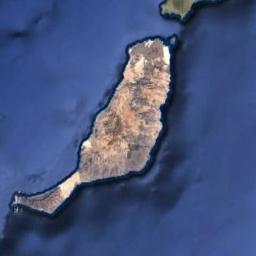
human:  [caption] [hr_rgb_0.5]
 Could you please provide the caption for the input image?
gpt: Irregularly shaped yellow-brown island surrounded by blue sea water with other small islands .

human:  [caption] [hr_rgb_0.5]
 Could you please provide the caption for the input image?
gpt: The island without vegetation are surrounded by light blue waters .

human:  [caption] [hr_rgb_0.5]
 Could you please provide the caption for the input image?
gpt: There are many trees on the island .

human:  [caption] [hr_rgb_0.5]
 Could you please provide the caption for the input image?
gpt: The land on the island is uneven .

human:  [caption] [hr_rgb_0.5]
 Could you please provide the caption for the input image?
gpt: The long strip of brown island is on a blue sea .